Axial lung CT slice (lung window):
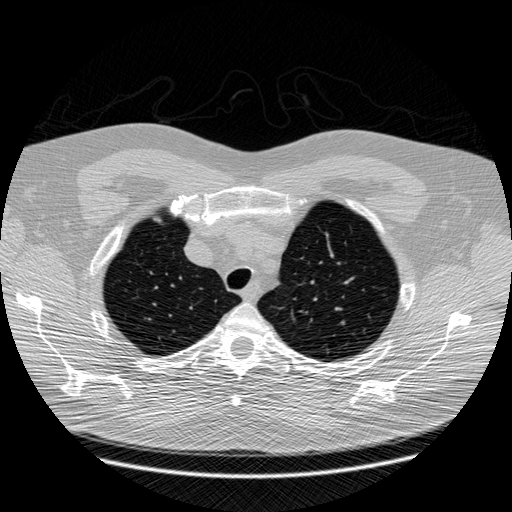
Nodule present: no